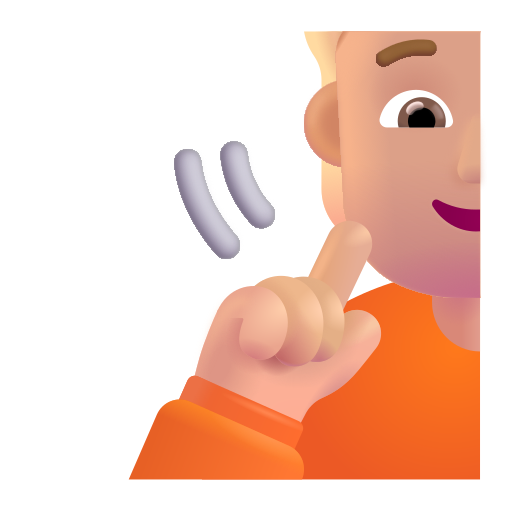
person deaf color  light